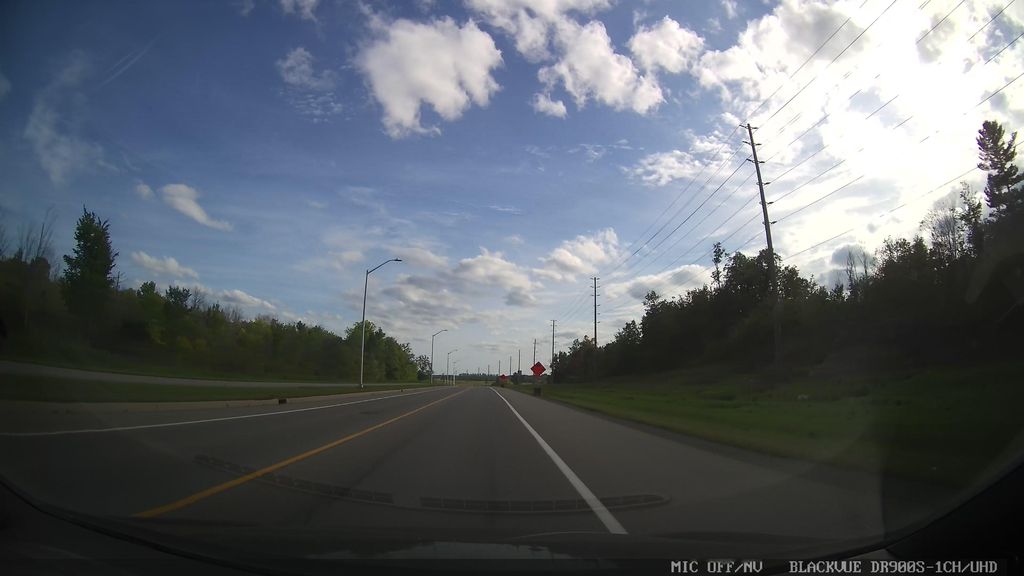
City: ottawa-gatineau